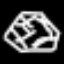
Label: diamond